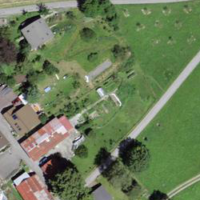
EUNIS habitat code: 24
Species observed at this site:
Scilla luciliae